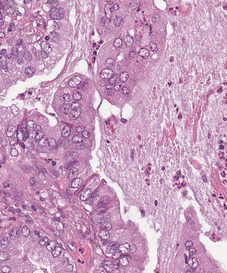
Tumor epithelial tissue: yes
Tumor-associated stroma tissue: yes
Normal tissue: no